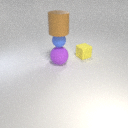
large brown rubber cylinder above large purple rubber sphere